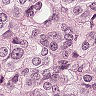
Metastatic tissue present: yes